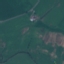
Land use / land cover class: Pasture